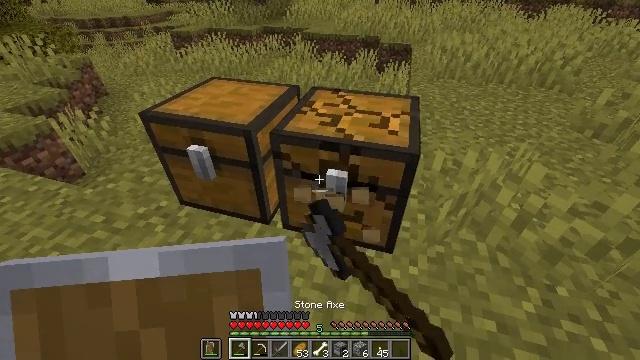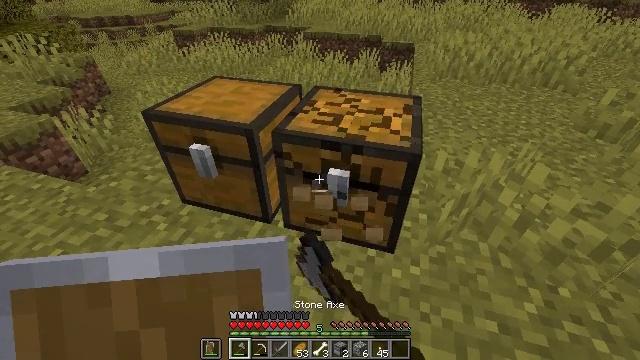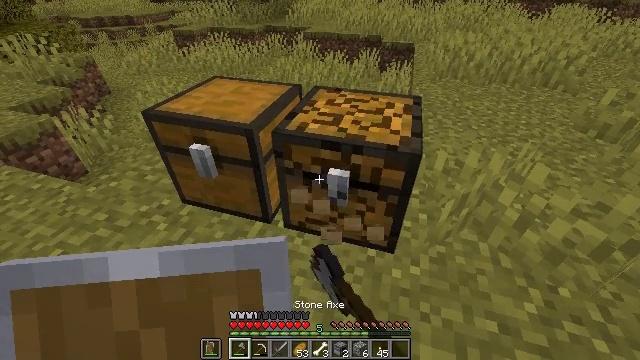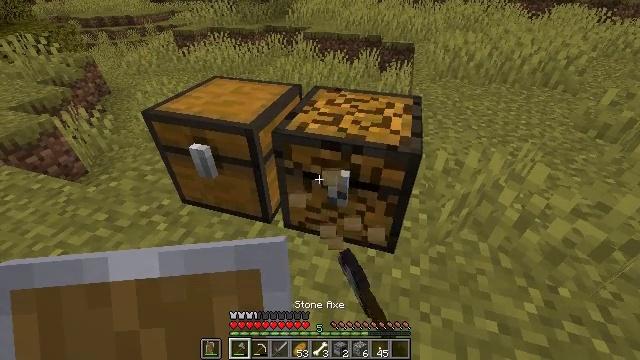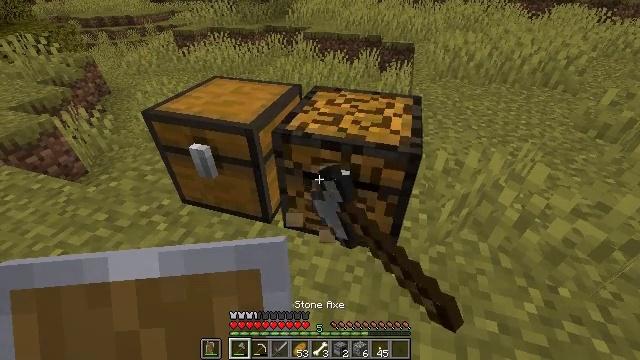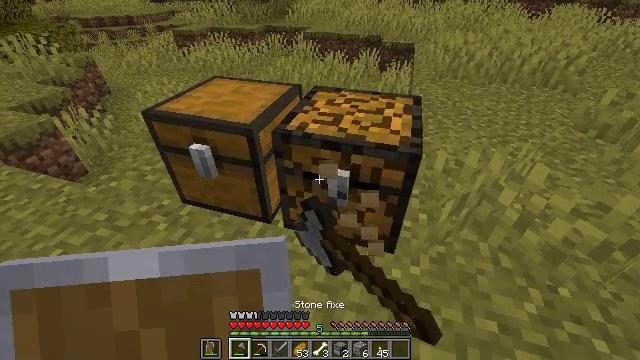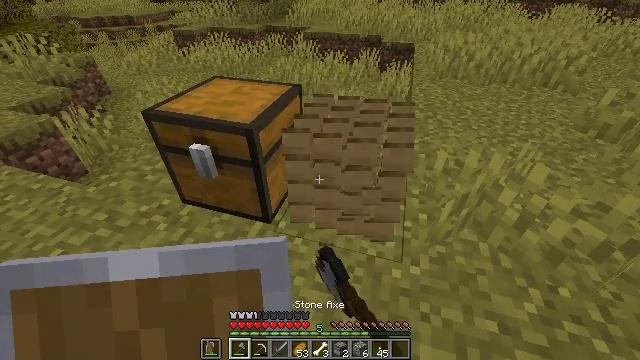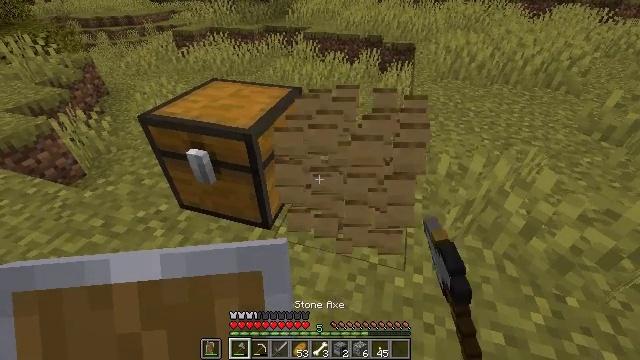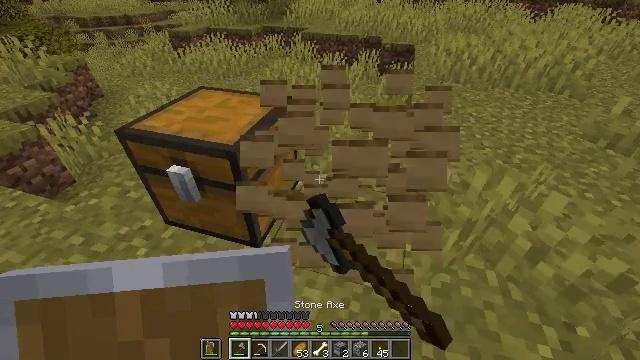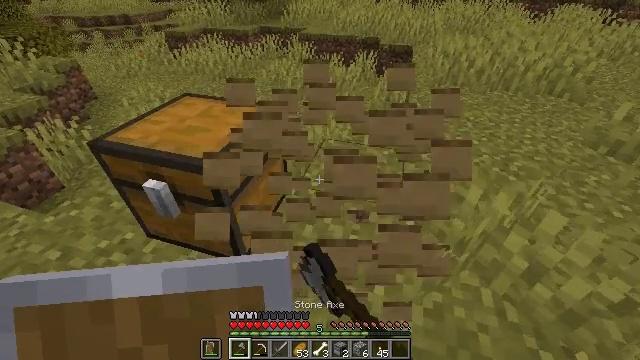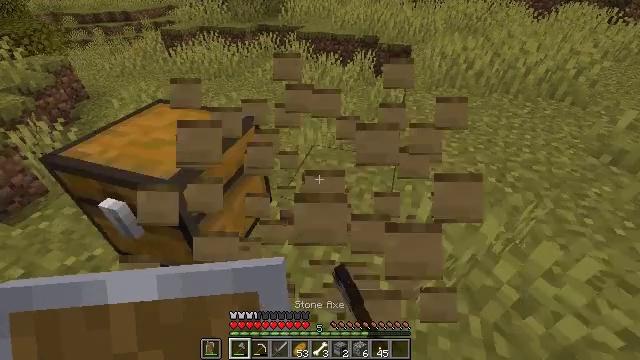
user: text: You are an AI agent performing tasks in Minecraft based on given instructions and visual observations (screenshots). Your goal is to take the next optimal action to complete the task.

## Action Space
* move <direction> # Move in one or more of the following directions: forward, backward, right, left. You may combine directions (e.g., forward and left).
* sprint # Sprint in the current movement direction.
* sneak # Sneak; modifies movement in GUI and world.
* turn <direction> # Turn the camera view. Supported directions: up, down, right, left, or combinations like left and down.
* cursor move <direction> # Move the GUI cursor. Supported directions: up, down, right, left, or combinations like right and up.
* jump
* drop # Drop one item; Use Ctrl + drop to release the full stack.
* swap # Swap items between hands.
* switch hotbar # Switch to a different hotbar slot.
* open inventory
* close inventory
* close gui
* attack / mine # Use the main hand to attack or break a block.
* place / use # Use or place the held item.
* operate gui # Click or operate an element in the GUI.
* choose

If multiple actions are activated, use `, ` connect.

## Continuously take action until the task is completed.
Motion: motion action
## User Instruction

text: Mine a chest to move it.
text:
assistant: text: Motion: attack / mine
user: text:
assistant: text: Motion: attack / mine
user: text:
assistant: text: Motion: attack / mine
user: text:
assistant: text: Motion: attack / mine
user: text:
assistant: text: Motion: attack / mine
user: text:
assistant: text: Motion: attack / mine
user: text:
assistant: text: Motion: move forward, attack / mine
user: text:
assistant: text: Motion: move forward and move right, attack / mine
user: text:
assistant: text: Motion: move forward and move right, attack / mine
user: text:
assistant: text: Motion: move forward and move right, attack / mine
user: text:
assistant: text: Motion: no_op